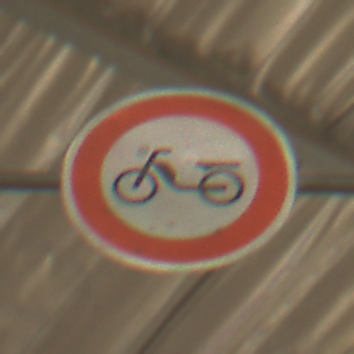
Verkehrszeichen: VerbotMofas
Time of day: MorningAfternoon
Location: Roofed (Special)
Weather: NotSpecified
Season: NotSpecified
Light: Artificial